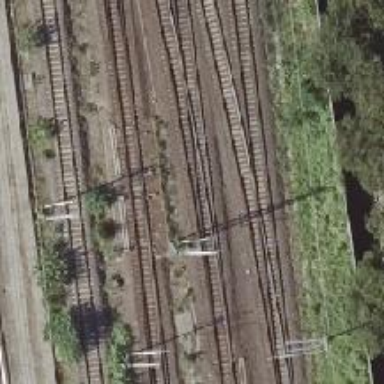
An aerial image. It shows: Catenary mast for power lines.